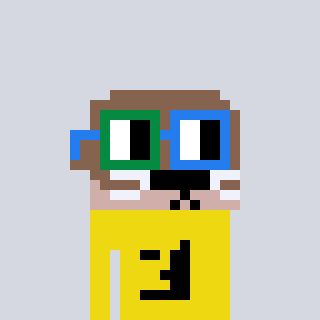
a pixel art character with square green and blue glasses, a otter-shaped head and a yellow-colored body on a cool background